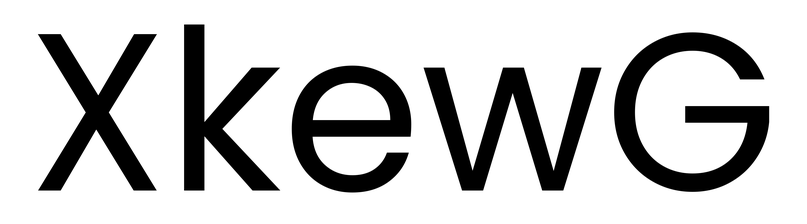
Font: Poppins-Regular